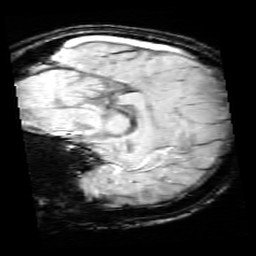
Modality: SWI
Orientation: sagittal
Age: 12
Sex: female
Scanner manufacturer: siemens
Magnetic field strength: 3 T
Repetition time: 0.027 s
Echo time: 0.02 s